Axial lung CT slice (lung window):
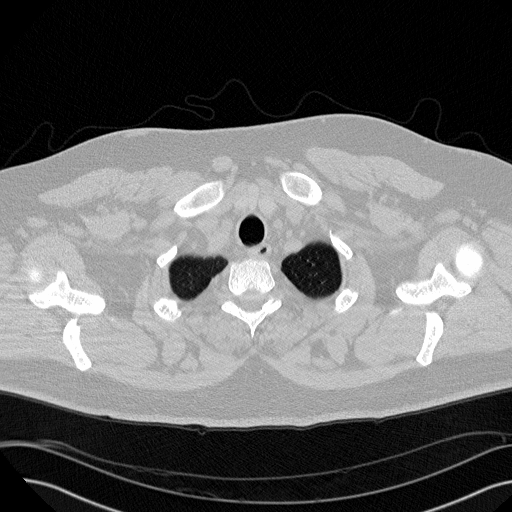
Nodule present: no